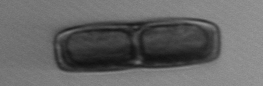
Label: Ephemera